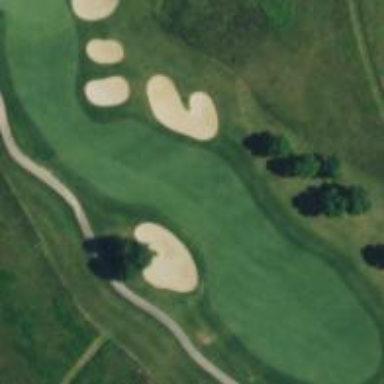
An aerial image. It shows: Golf fairway surrounded by grass.